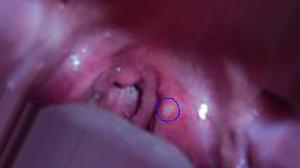
Condition: Mouth Ulcer